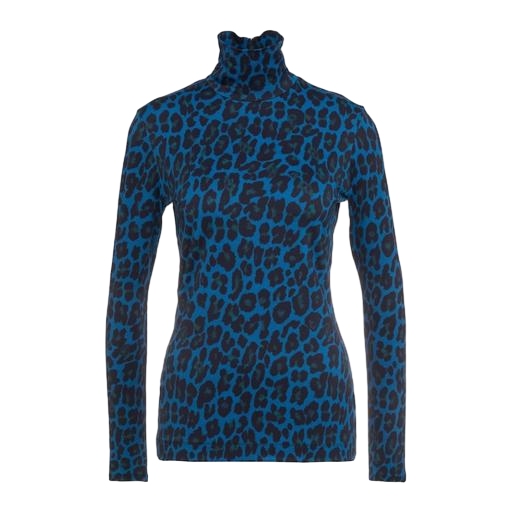
blue cheetah-print shirt, turtle neck and leopard design, blue animal-print t-shirt only macy, white background